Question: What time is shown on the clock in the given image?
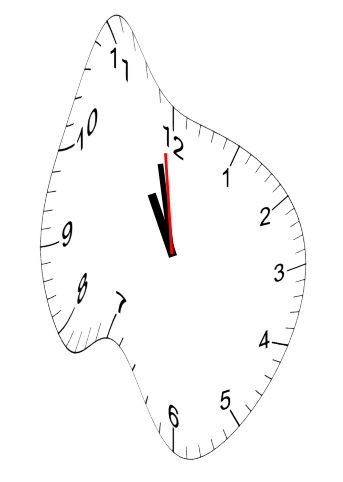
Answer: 10:57:59